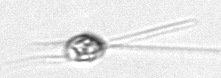
Label: Chaetoceros_danicus